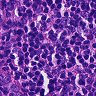
Metastatic tissue present: no